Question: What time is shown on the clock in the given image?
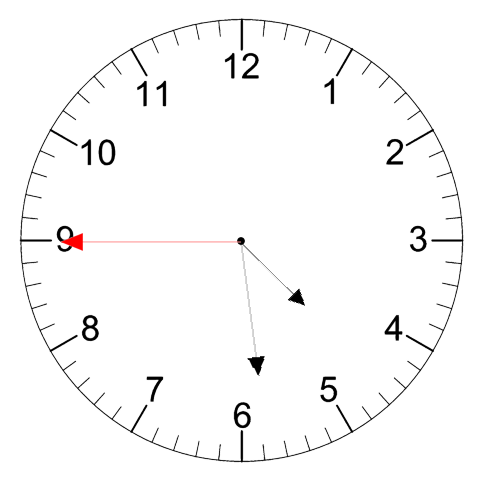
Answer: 04:28:45